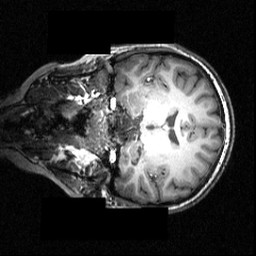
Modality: T1w
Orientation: coronal
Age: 18
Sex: female
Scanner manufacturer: siemens
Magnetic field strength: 3.951 T
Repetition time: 1.5 s
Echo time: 0.00335 s